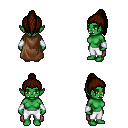
a pixel art fantasy rpg character, female body template, orc, green skin, brown cape, white pants, brown long topknot hairstyle, white cloth bracers, four views (front, back, left, right), 2x2 character sprite sheet, small pixel art, hard edges, no anti-aliasing